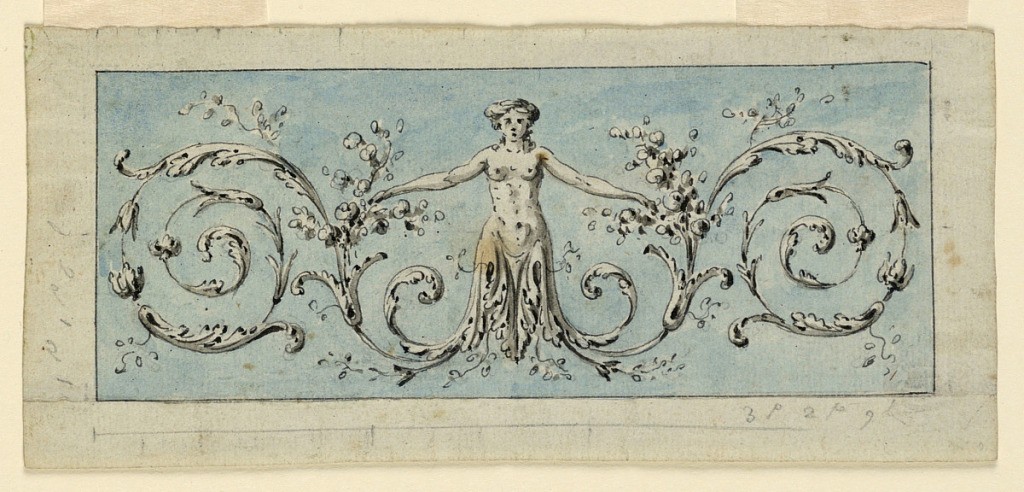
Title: Design for the decoration of a panel
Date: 1760–1780
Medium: Black chalk, pen and ink, brush and blue-grey and black watercolor on paper
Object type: Drawing
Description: A female half-figure in the center of rinceaux. Rectilinear framing line surrounds. Measurements have been indicated at left and below, with scale.